Interaction volume radius: 5 \u00c5
Interaction volume height: 30 \u00c5
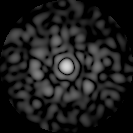
Disorder parameter: 0.8554